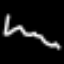
Label: squiggle